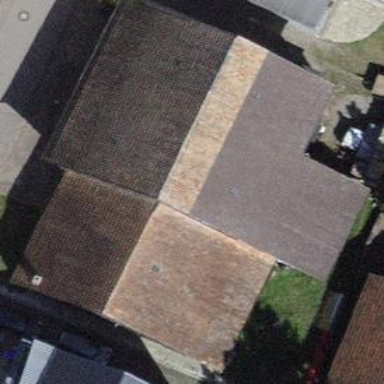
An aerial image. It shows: Rural barn.